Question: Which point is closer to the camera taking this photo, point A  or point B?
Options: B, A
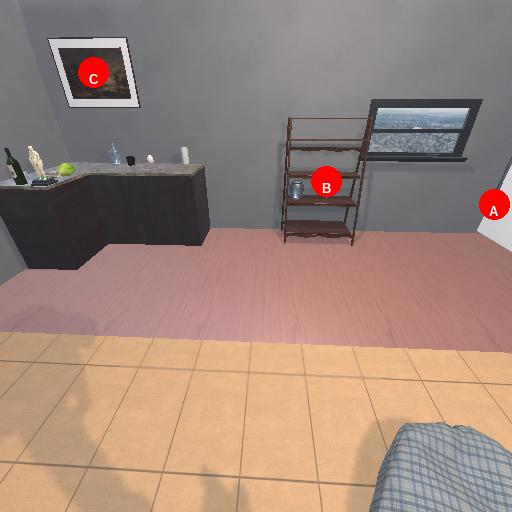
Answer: B